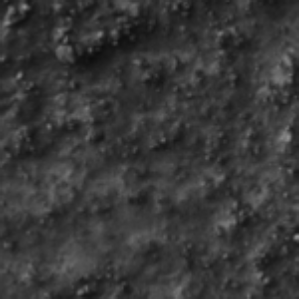
Label: frost